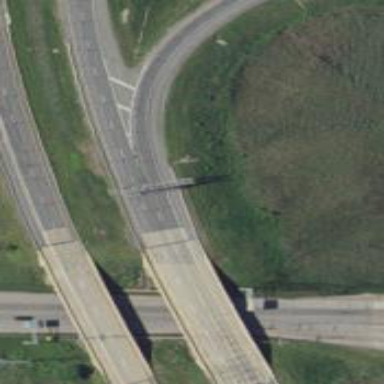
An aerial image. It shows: Motorway junction.